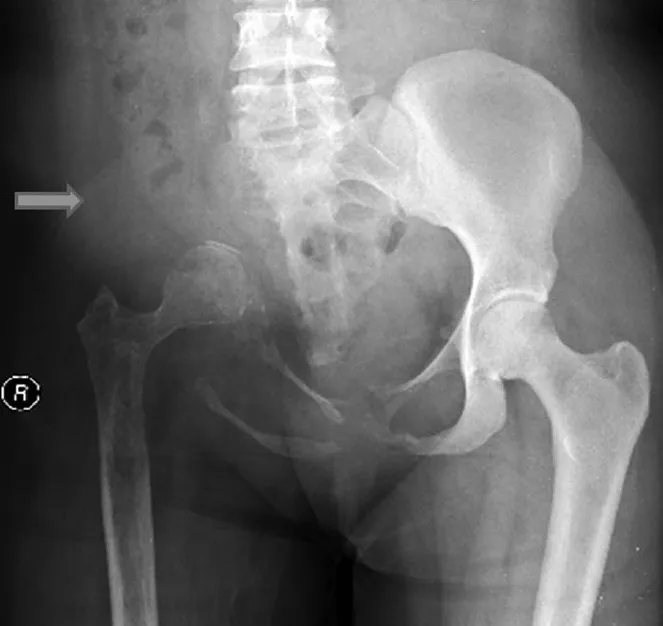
Pelvic X-ray shows absent bone tissue in the right iliac bone, right sacroiliac joint, and part of the right ischial pubic rami (arrow).
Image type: radiology (x_ray)